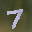
Label: 7